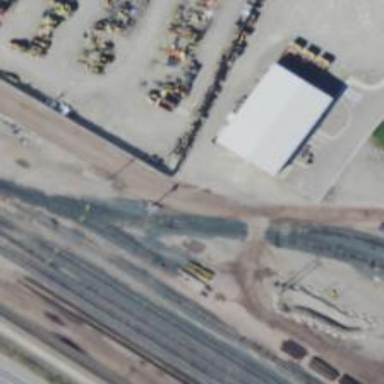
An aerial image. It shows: Rail spur service.